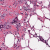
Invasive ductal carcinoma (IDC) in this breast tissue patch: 1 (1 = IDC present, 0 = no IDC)